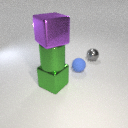
small blue rubber sphere to the right of large green metal cube